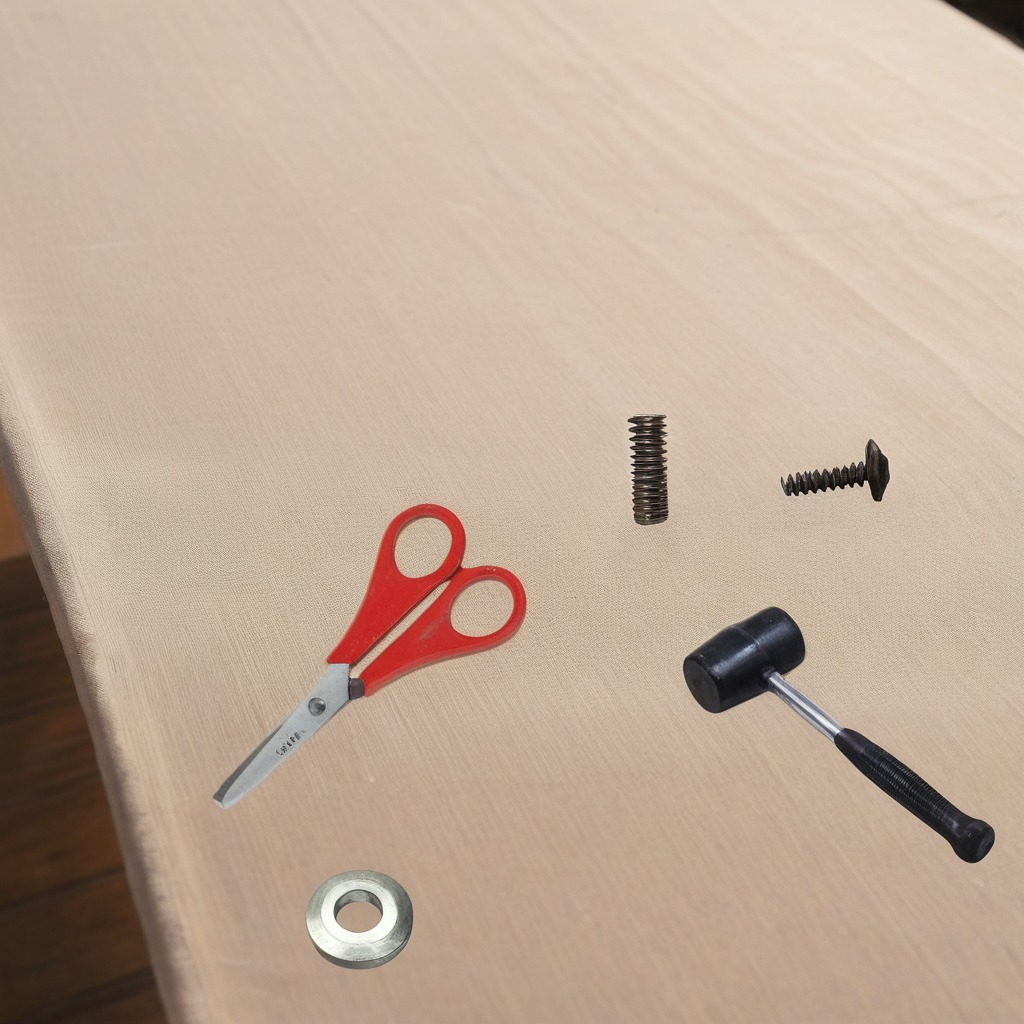
A flat metal washer, a metal machine screw, a hammer, a coiled metal spring, and a pair of scissors are lying on the wooden table in the outdoor workshop.